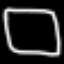
Label: square